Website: home-depot
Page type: account-selection
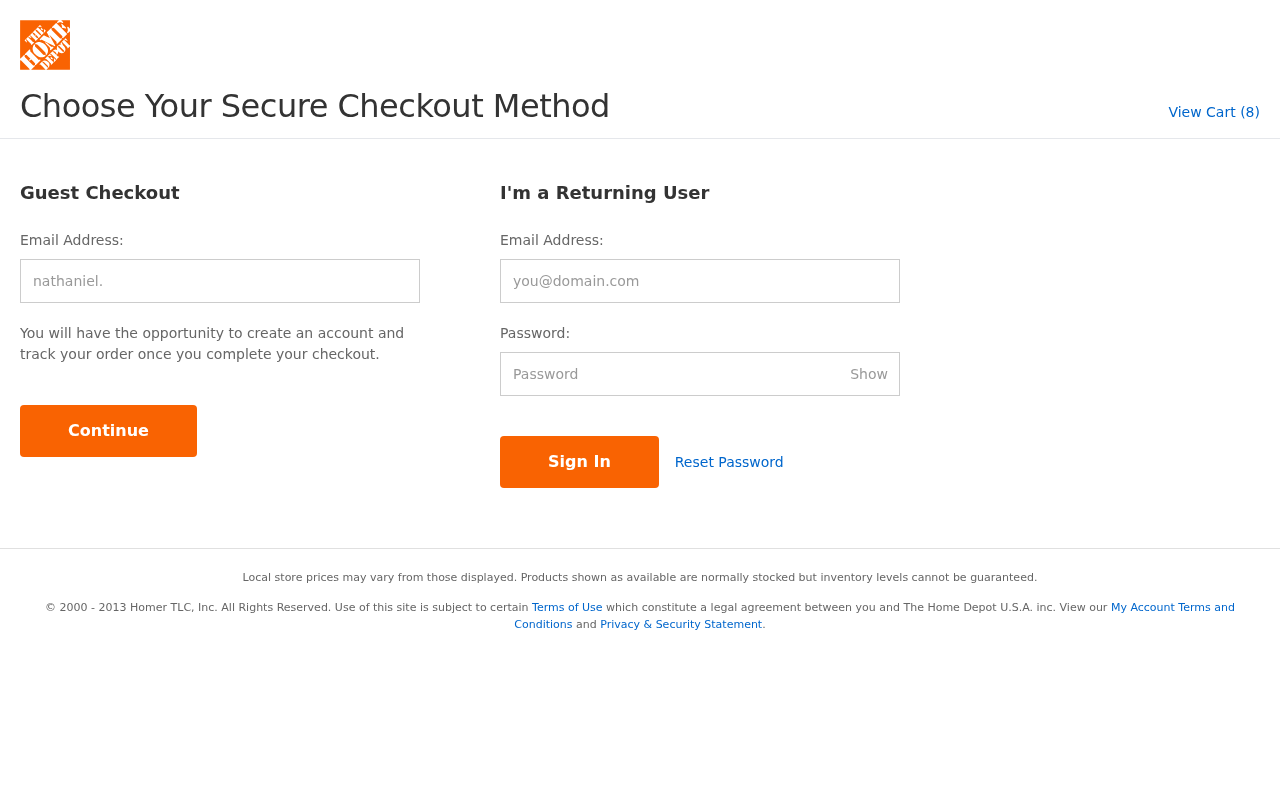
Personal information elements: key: PII_LOGIN_USERNAME
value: nathaniel.smith
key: PII_LOGIN_USERNAME2
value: nathaniel.smith
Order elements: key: ORDER_NUM_ITEMS
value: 8